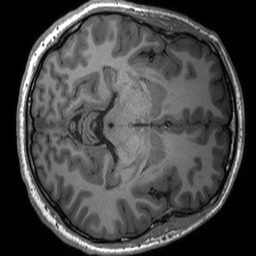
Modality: T1w
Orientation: axial
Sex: male
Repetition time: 1.95 s
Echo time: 0.026 s